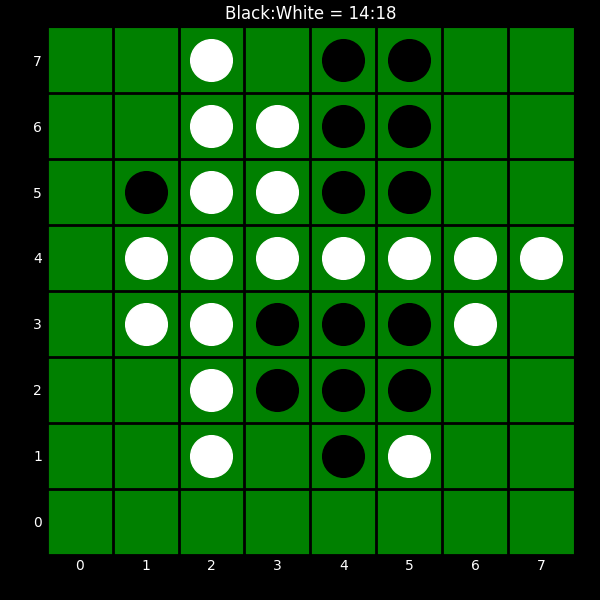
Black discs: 14
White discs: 18